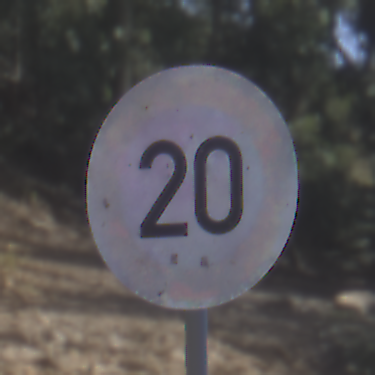
Verkehrszeichen: Geschwindigkeit20
Umgebung: Outdoor, Nature
Tageszeit: MorningAfternoon
Wetter: Clear
Licht: Natural
Jahreszeit: NotSpecified
Kontrast: HighContrast